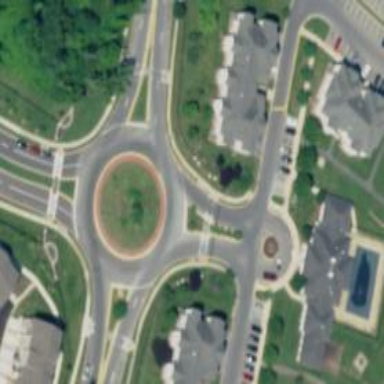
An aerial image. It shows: Tertiary road that leads to roundabout.